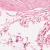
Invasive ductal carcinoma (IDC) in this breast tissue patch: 0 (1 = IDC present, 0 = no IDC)